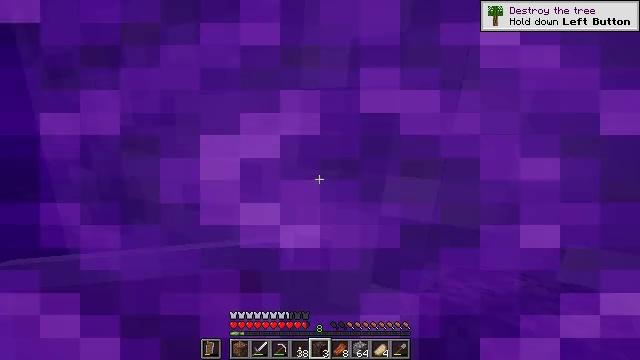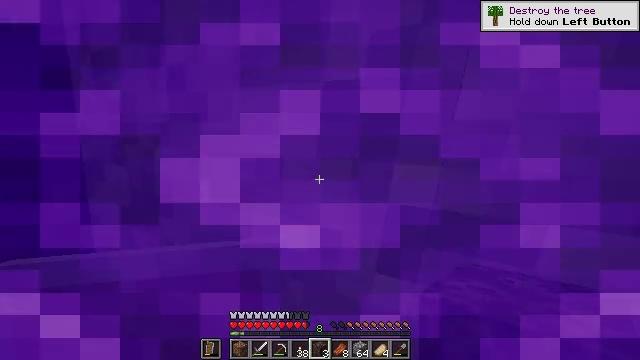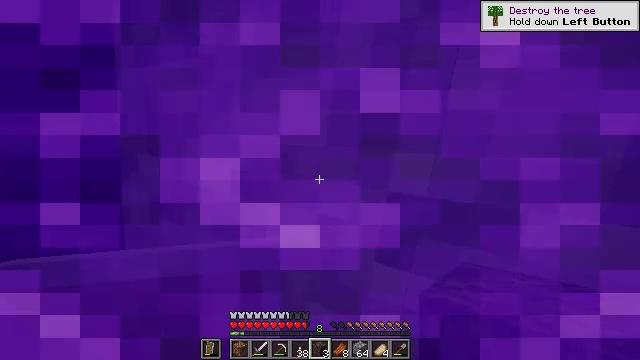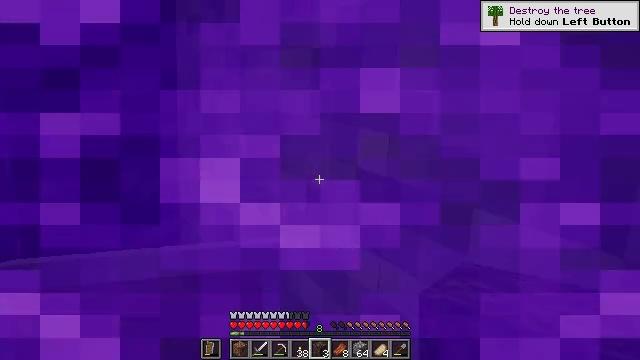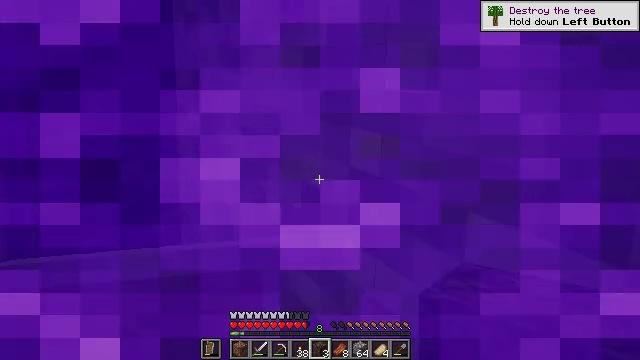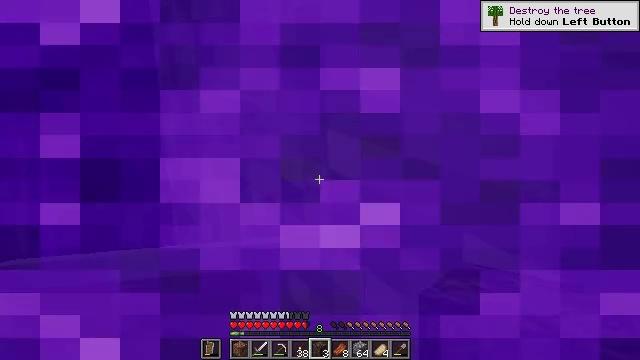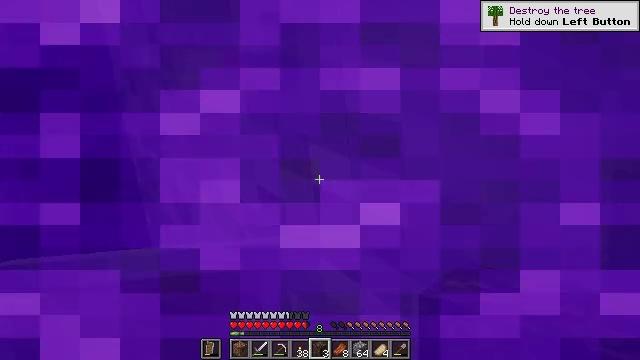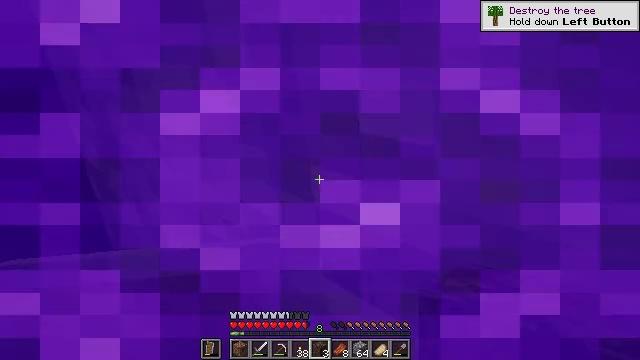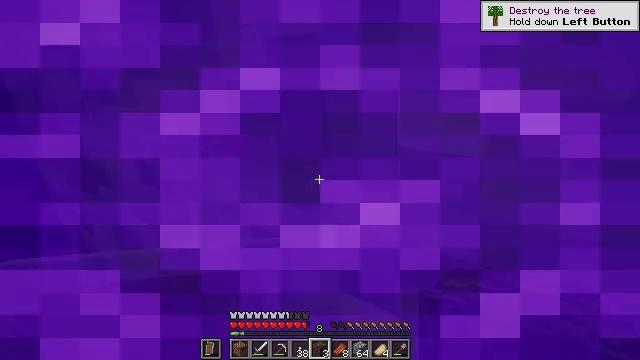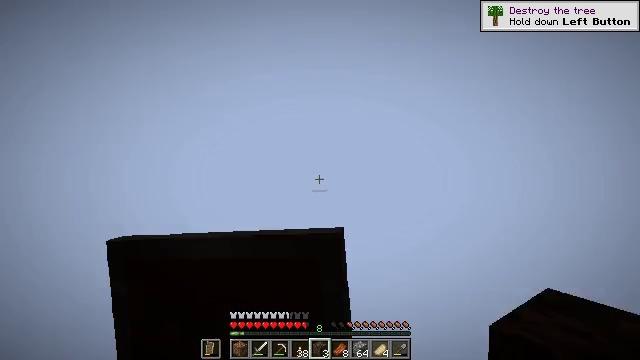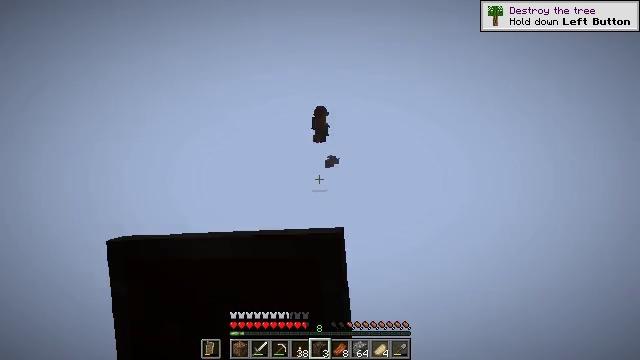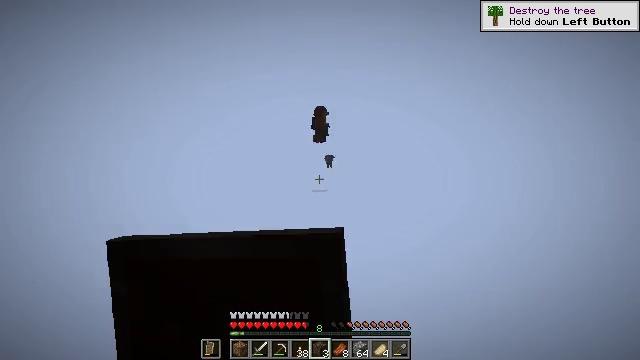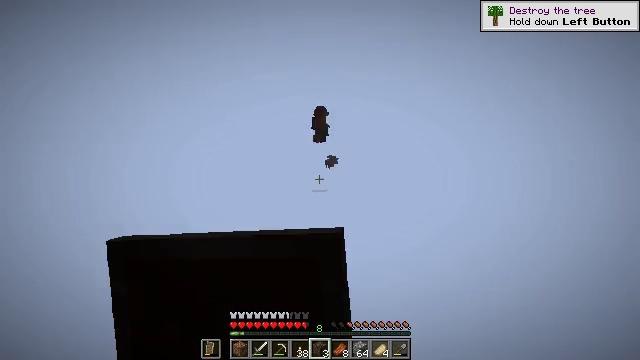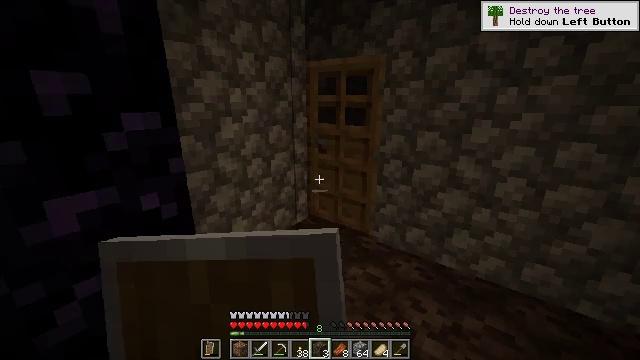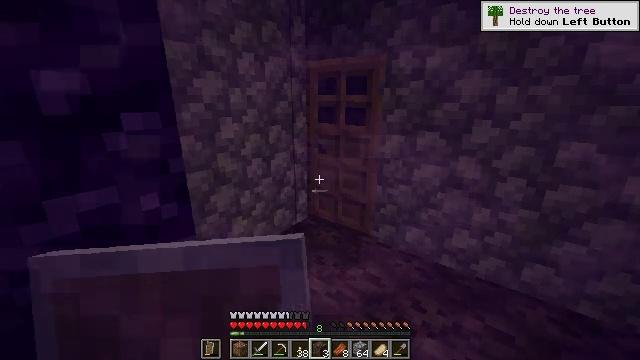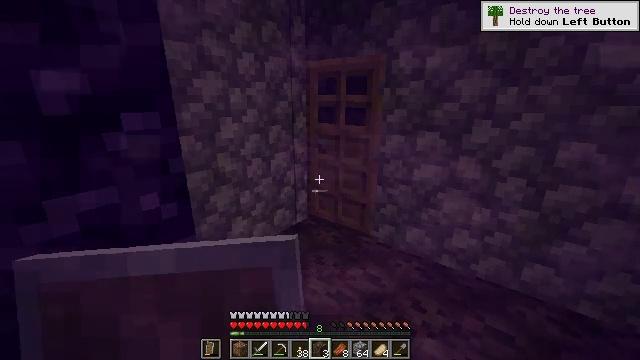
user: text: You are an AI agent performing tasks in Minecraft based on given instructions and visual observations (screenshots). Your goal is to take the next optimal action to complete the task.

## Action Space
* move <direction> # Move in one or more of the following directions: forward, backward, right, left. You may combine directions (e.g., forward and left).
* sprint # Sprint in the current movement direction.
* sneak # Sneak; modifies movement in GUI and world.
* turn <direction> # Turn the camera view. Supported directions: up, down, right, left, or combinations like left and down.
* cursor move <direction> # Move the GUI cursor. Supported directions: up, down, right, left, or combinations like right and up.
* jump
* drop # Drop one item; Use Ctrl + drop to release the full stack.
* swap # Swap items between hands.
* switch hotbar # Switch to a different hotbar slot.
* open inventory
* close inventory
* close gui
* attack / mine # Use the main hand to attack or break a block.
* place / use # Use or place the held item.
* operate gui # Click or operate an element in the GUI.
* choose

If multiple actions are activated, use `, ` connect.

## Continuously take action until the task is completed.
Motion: motion action
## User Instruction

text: Break soul sand to slow down mobs.
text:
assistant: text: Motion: no_op
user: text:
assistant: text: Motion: no_op
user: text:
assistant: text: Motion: no_op
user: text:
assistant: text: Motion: no_op
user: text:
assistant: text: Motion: no_op
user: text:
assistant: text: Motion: no_op
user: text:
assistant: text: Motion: no_op
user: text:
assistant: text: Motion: no_op
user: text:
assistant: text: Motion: no_op
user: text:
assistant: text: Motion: no_op
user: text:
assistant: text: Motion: no_op
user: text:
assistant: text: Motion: no_op
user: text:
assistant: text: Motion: no_op
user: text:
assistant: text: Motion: no_op
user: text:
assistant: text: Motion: no_op
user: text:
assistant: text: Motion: no_op
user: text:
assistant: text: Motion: no_op
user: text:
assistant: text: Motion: no_op
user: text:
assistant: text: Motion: no_op
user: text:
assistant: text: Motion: no_op
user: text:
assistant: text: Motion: no_op
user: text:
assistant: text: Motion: no_op
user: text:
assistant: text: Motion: no_op
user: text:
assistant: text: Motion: no_op
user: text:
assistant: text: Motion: no_op
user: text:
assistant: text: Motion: no_op
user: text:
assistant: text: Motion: no_op
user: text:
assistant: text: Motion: no_op
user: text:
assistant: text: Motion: no_op
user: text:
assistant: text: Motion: no_op